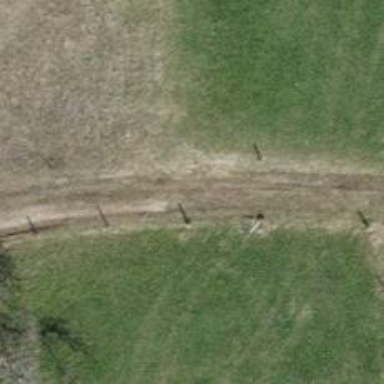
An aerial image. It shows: Track with grade5 tracktype.